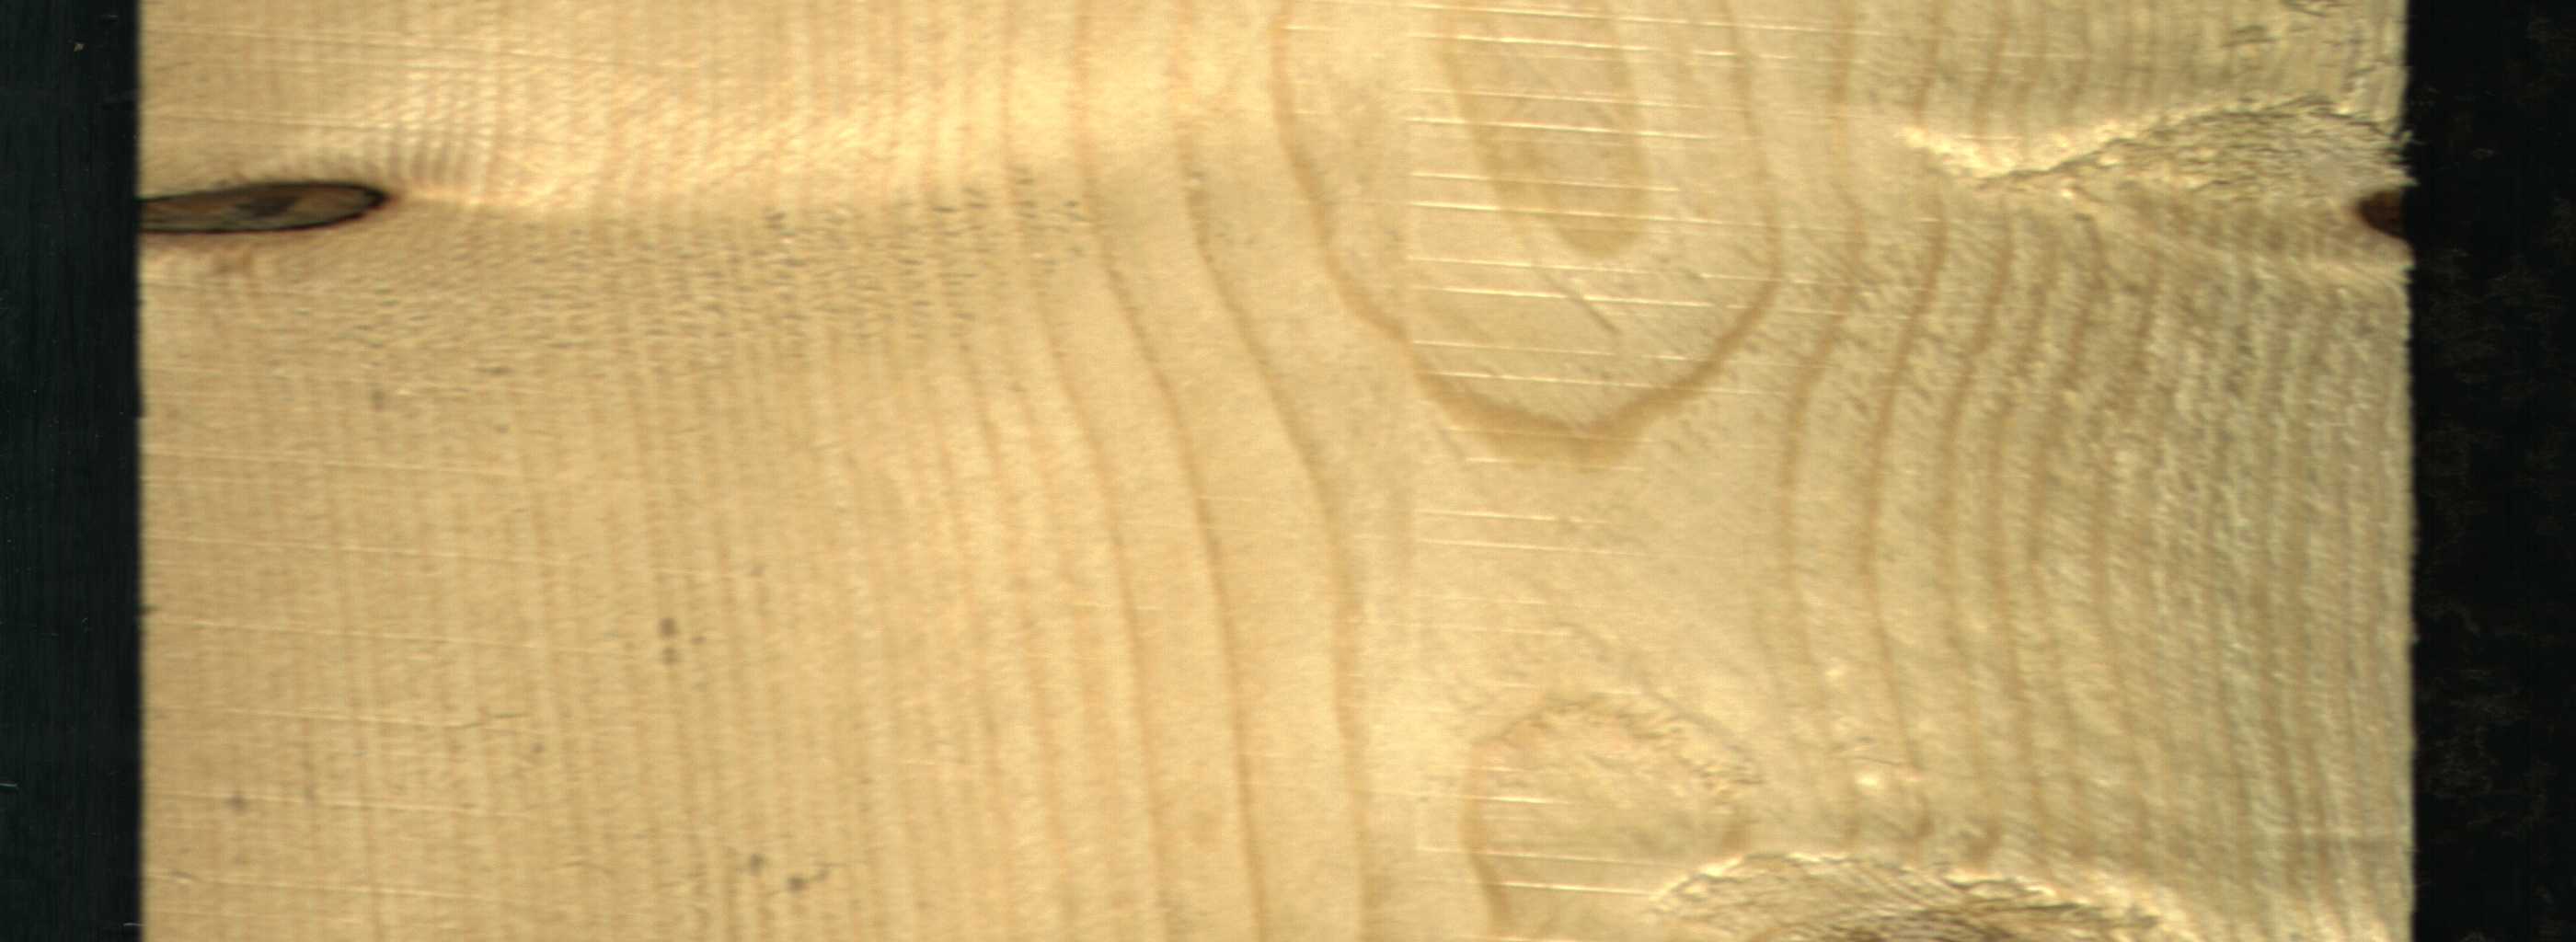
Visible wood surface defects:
Knot_missing
Dead_Knot
Live_Knot